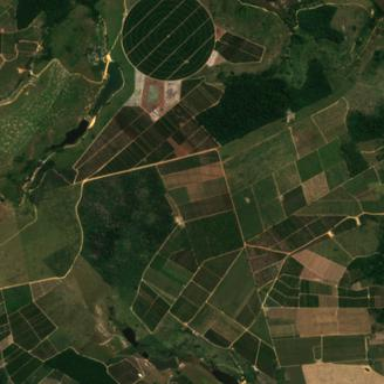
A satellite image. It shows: Orchard filled with papaya trees.